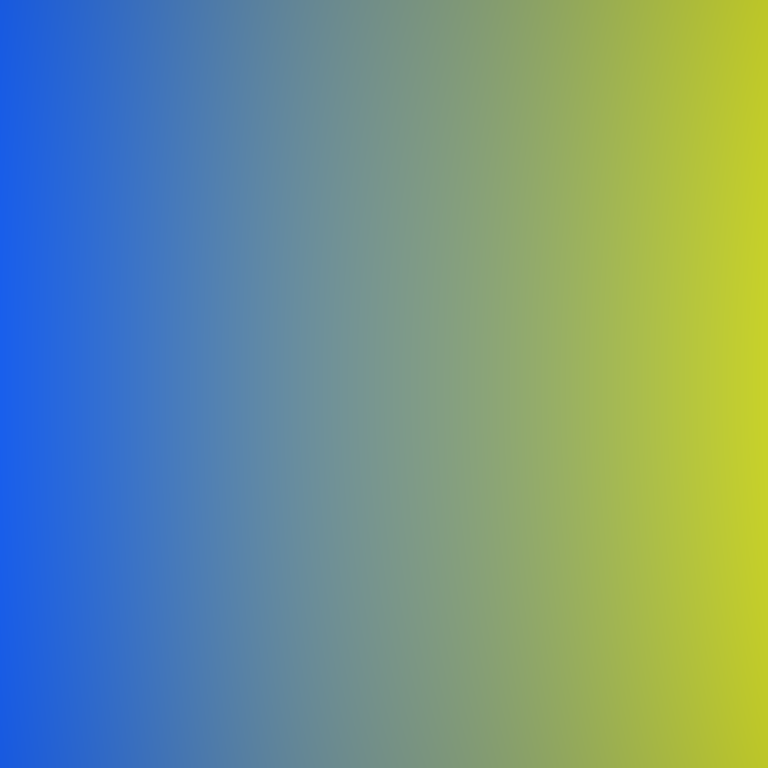
Abstract light effect, smooth gradient from blue to yellow, calm atmosphere, soft blend, no room, no furniture, no objects.